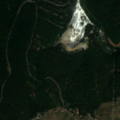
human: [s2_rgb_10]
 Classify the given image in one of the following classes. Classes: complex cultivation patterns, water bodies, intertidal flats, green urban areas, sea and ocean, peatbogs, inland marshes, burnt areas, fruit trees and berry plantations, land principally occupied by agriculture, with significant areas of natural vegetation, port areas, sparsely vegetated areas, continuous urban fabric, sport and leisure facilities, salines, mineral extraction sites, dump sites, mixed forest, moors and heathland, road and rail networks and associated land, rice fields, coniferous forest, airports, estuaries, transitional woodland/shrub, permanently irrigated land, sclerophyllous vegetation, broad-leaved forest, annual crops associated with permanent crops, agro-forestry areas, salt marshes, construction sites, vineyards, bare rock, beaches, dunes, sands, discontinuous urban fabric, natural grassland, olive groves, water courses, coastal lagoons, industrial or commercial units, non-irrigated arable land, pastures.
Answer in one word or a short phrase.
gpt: vineyards, land principally occupied by agriculture, with significant areas of natural vegetation, broad-leaved forest